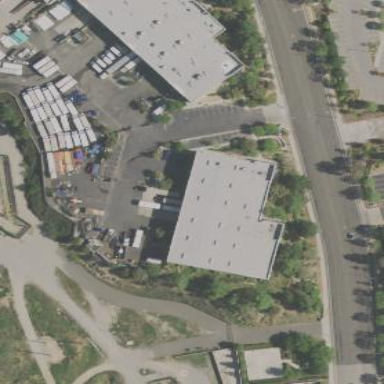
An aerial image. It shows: Warehouse.